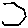
Label: hexagon